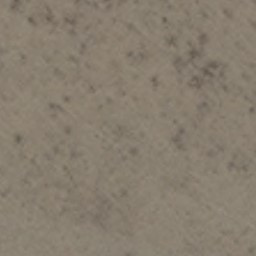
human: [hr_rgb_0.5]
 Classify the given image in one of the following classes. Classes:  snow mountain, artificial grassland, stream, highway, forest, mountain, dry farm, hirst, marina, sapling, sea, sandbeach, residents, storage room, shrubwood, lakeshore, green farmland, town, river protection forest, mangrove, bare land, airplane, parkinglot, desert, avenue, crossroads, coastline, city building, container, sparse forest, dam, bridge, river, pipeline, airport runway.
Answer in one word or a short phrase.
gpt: bare land